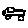
Label: car